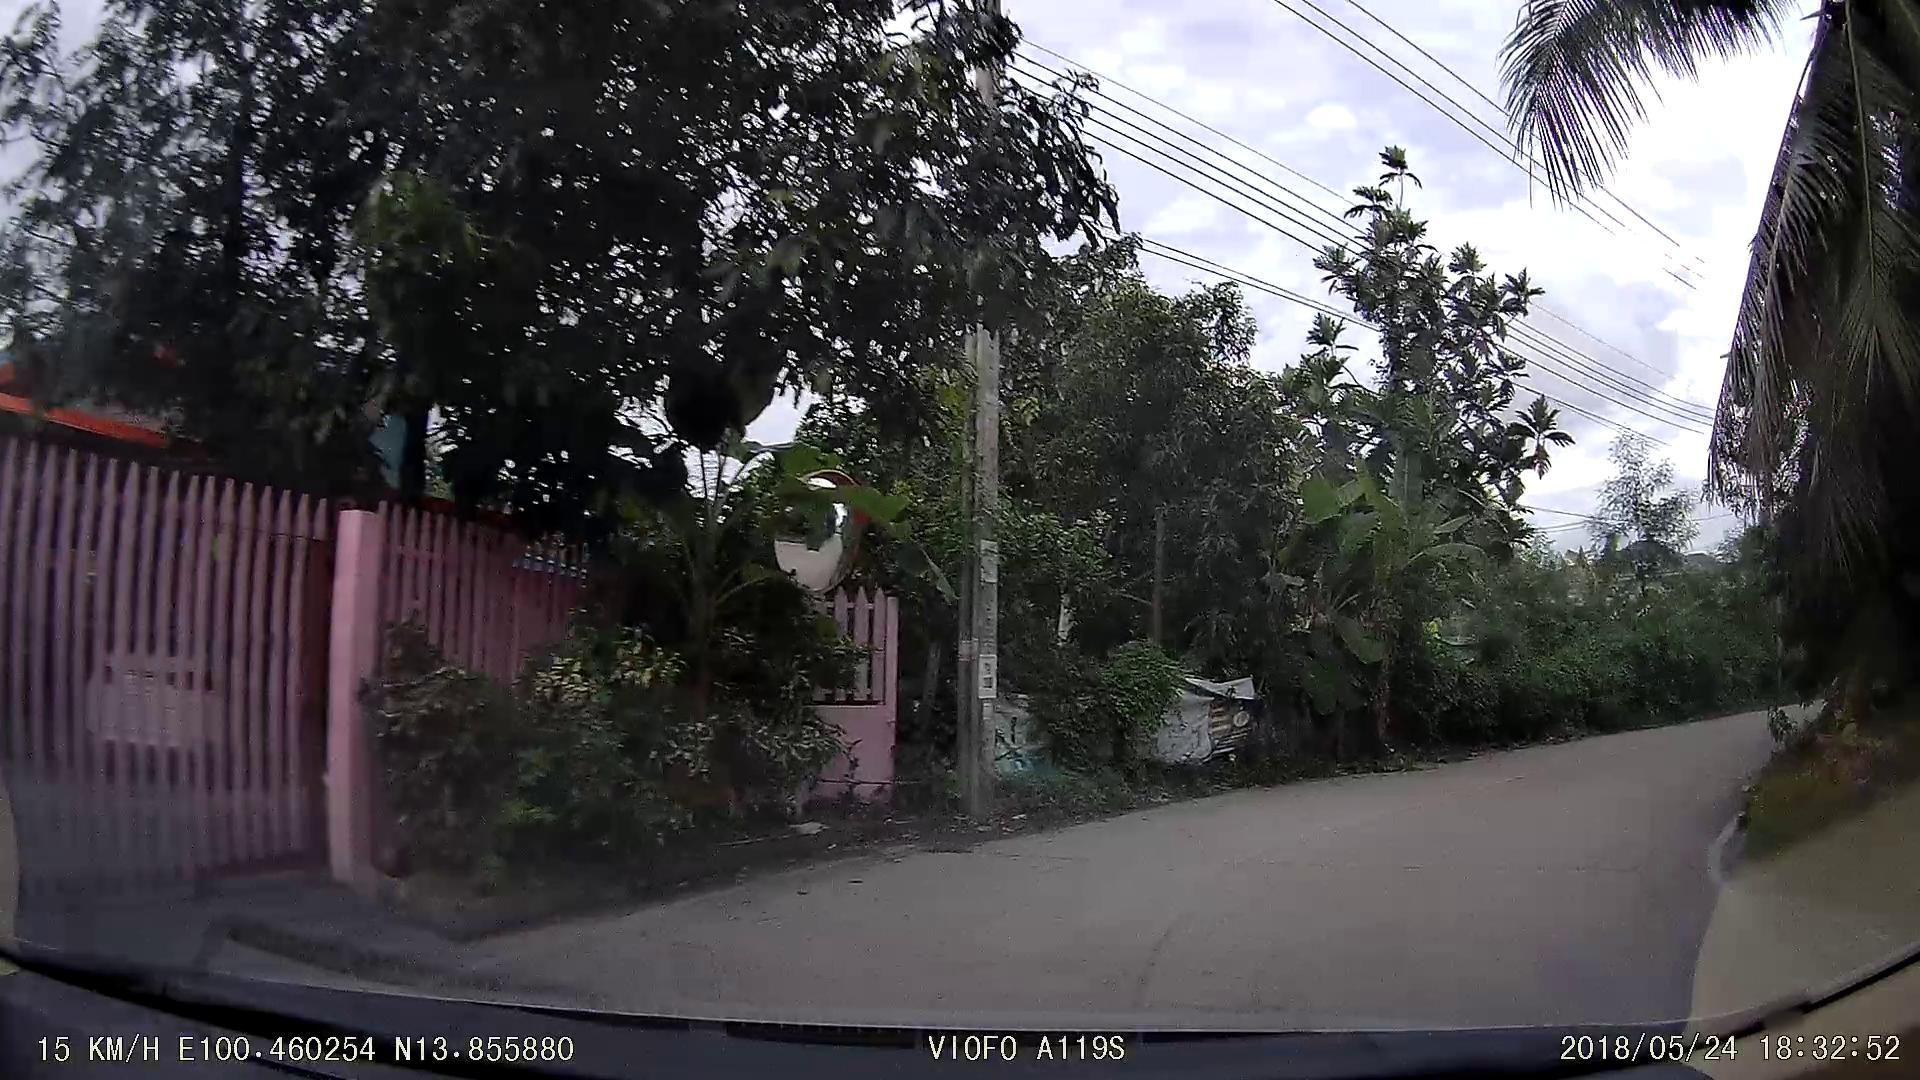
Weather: clear
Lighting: day
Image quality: slightly poor
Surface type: driving surface
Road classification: residential
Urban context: urban centre
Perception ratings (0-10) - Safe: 0.76, Lively: 3.71, Beautiful: 4.85, Boring: 3.41, Depressing: 4.92, Wealthy: 1.24